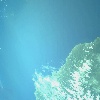
Label: water